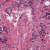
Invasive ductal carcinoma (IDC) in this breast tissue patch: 1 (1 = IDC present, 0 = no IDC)